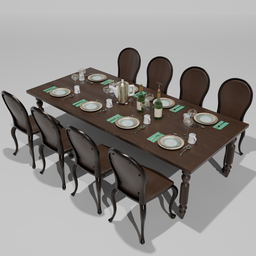
Label: furniture